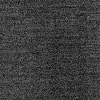
Atmospheric dust classification: dusty